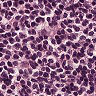
Metastatic tissue present: no